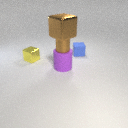
small brown metal cylinder below large brown metal cube